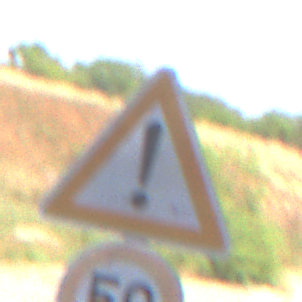
Verkehrszeichen: Gefahrenstelle
Zusatzzeichen unten: Geschwindigkeit50
Umgebung: Roofed, Underpass
Tageszeit: Midday
Wetter: Clear
Licht: Natural
Jahreszeit: NotSpecified
Kontrast: LowContrast